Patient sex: F
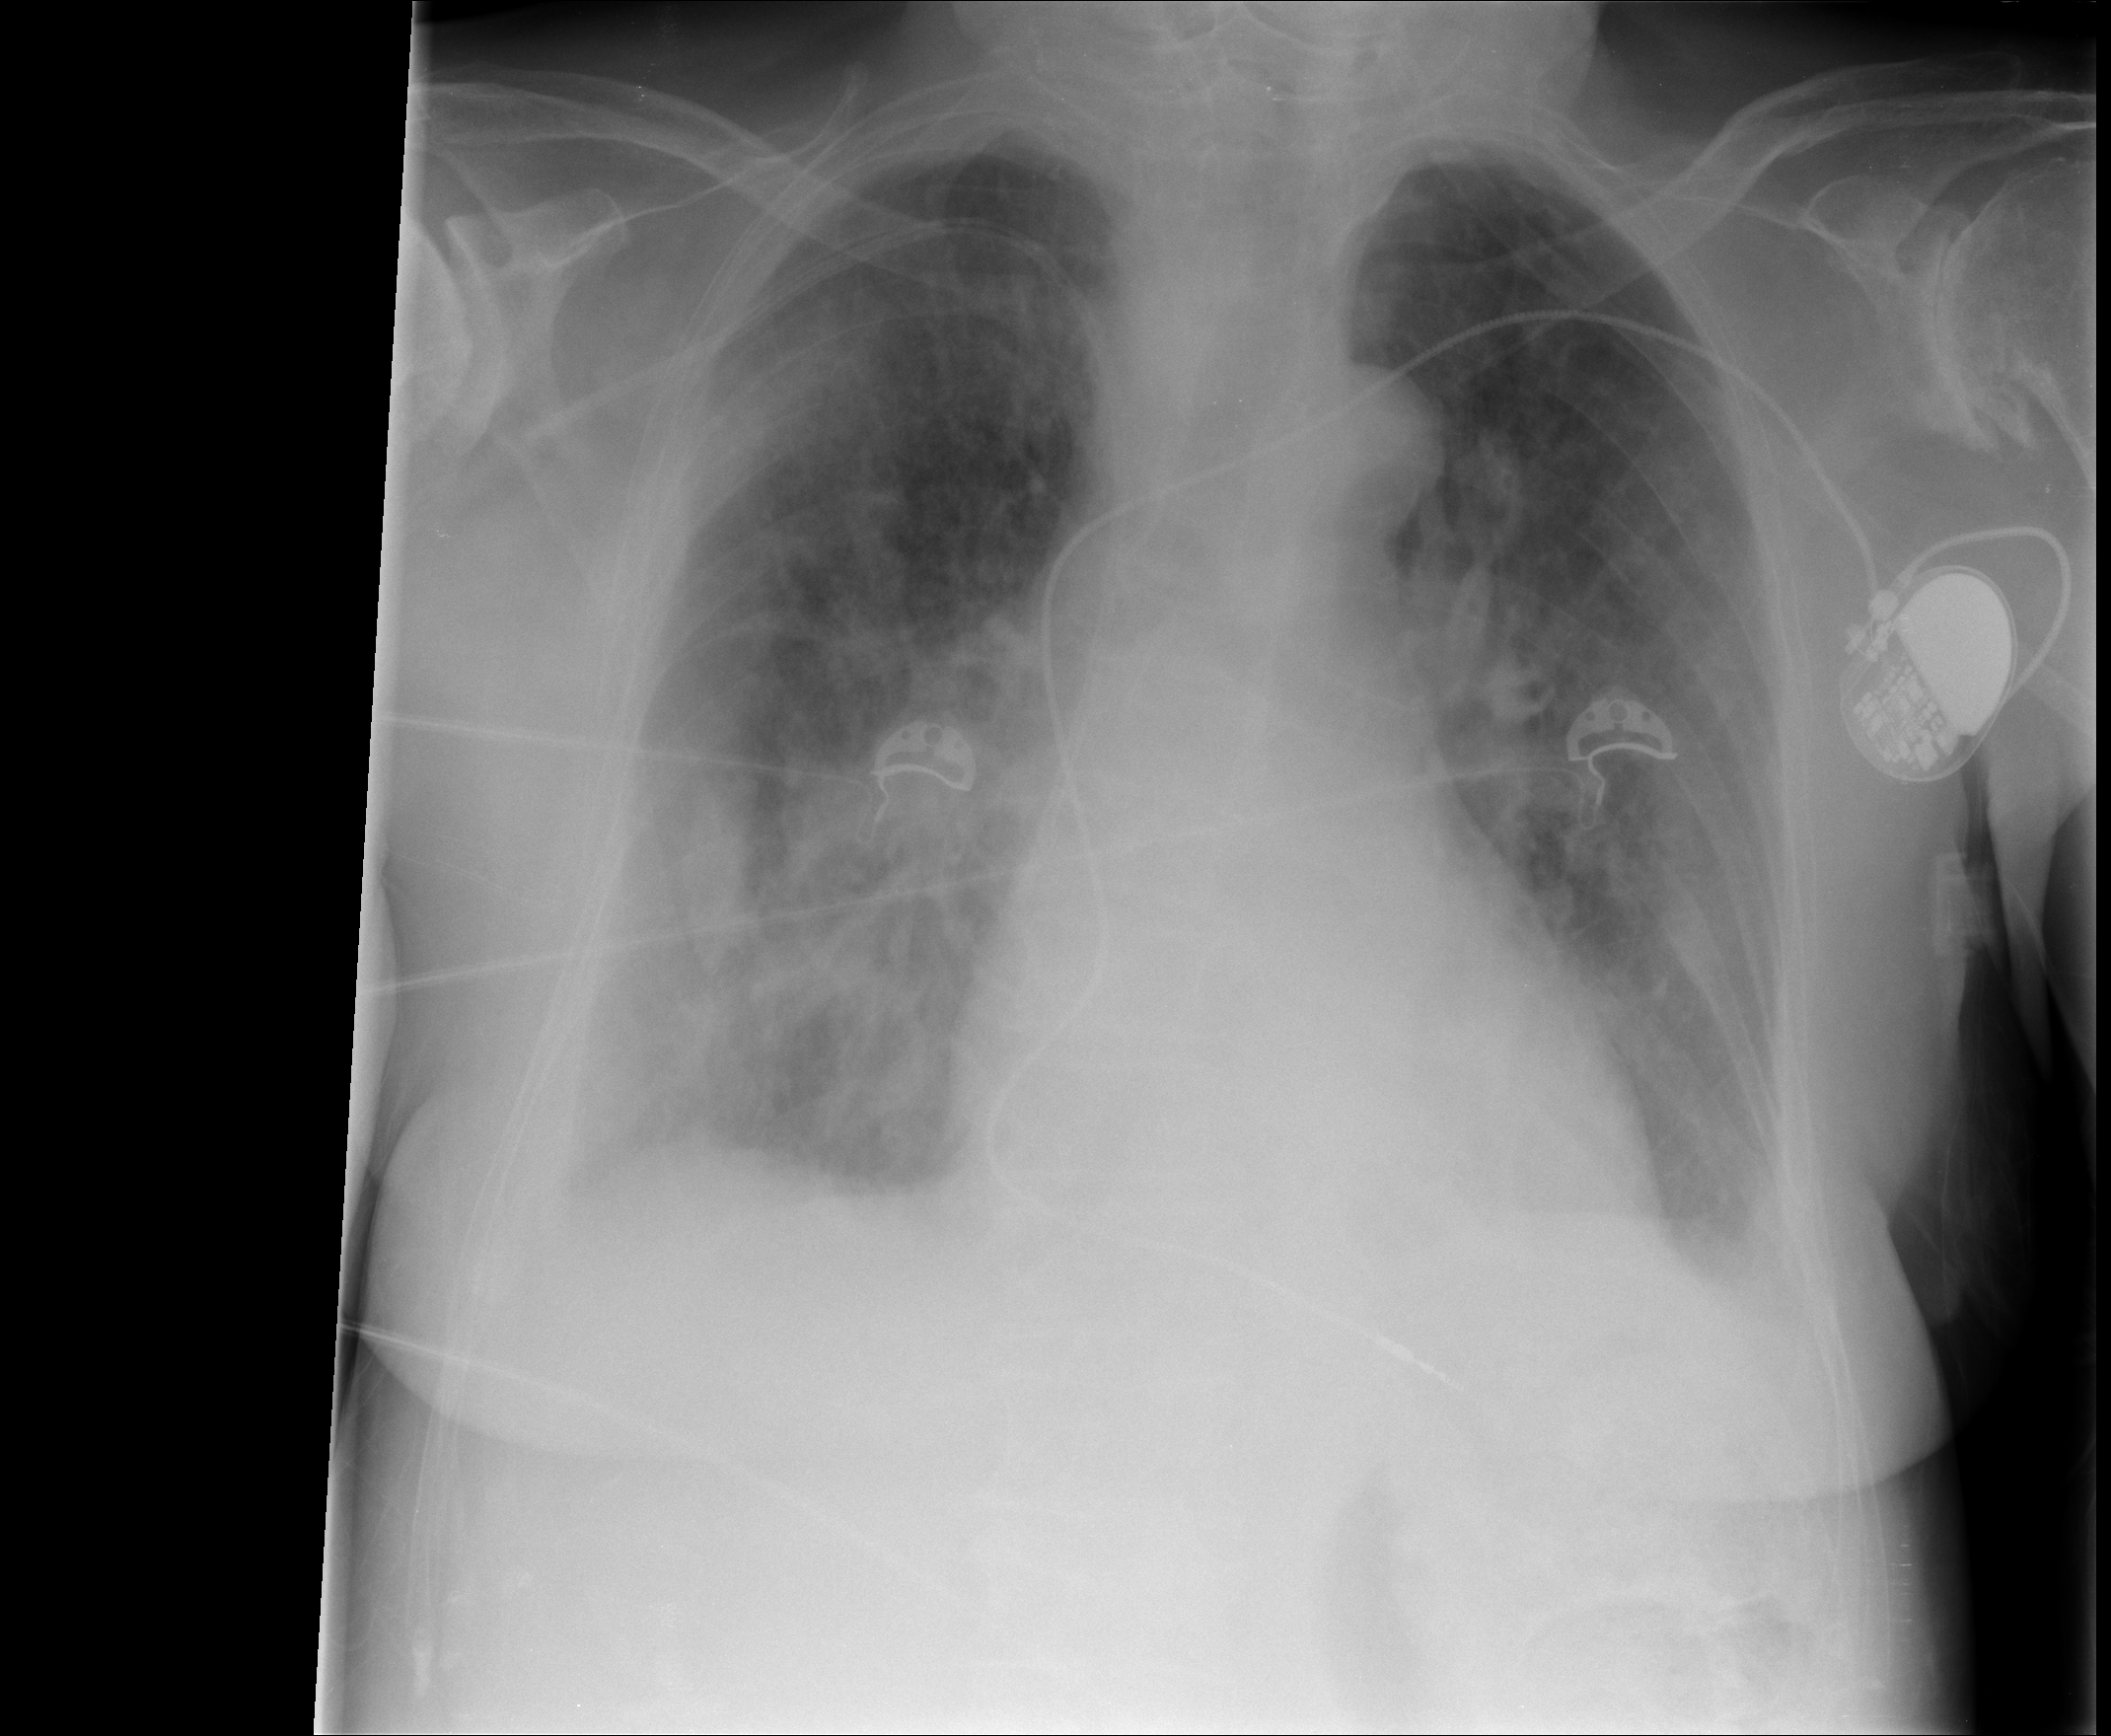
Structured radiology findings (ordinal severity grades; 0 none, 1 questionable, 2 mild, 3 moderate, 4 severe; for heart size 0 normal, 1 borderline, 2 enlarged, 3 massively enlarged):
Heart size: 0
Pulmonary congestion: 0
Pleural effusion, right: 1
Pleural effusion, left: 0
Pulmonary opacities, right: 2
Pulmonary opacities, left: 0
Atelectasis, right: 2
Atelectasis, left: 1